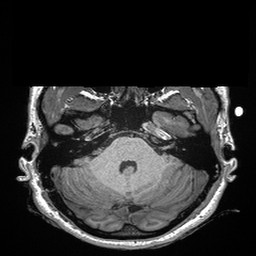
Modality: T1w
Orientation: coronal
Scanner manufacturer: siemens
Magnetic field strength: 3 T
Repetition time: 2.3 s
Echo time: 0.00298 s